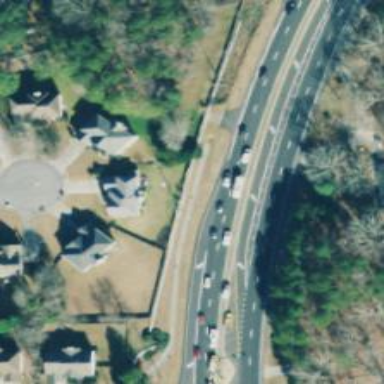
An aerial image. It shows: Trunk highway.